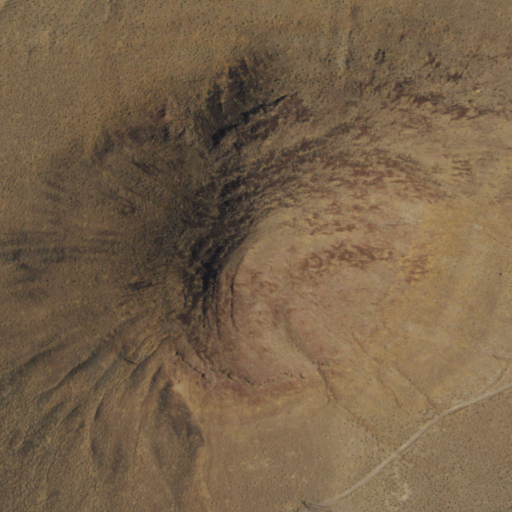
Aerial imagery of mountain in Nevada named Red White and Blue Mountain containing shrub and grassland